Question: I have a commenting system in PHP, in which there is loop to fetch articles. every article has a comment form which needs to be validated for null values.
Now problem is there is no limit to the number of these forms and ID of each form is coming from database. I want to validate each form but without writing the script multiple times.
How can i validate the form field for null value without writing script again & again.
Can i create a loop kind of thing in my script which check the field for null values.
My script is like this -
'''
function validatecomments()
{
nums = ["1", "2", "3", "4"];
text = "commentform"; //form id is like this - commentform1, commentform2, ...
for (var i = 1; i < nums.length; i++) {
text = text + nums[i]; //to create it like form id
if (document.text.comment_emp_id.value=="")
{
alert("Please enter the Employee ID");
document.text.comment_emp_id.focus();
return false;
}
if (document.text.comment.value=="")
{
alert("Please give some Comments");
document.text.comment.focus();
return false;
}
}
}
'''
this is snapshot of the comment form. here are 2 forms with POST button. Problem is i have a number of such forms in a page and i have to check them for null values. I am being forced to write script code multiple times.

Can anyone help me out.
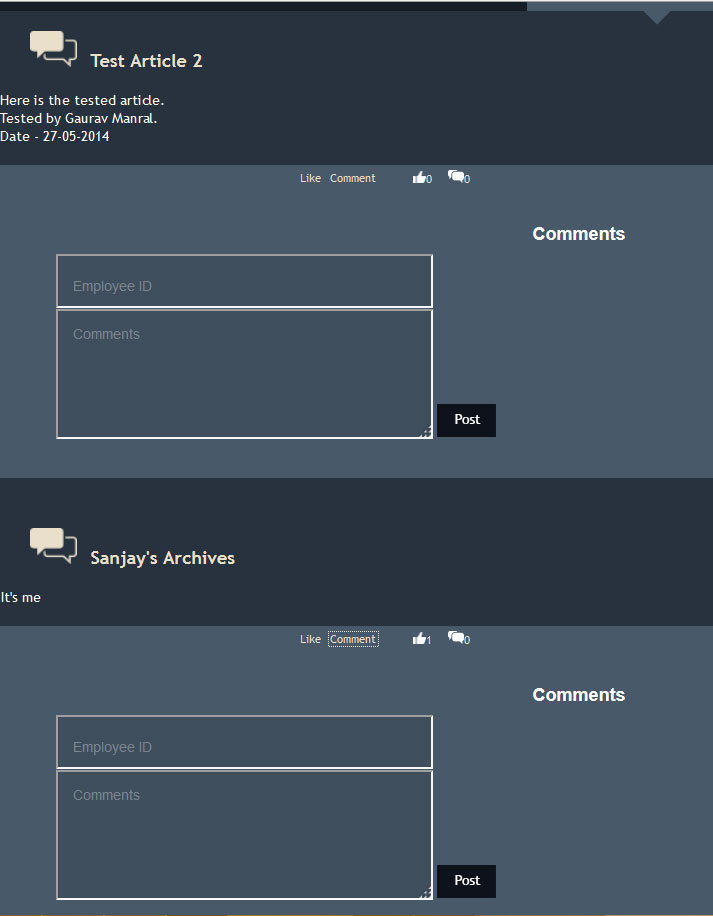
Answer: you are not sending correct value to the script. try this
'''
<form name="commentform<?php echo $your_id?>" action="" onSubmit="return validatecomments(this);" method="post">
'''
in your script
'''
function validatecomments(f)
{
if (f.elements['comment_emp_id'].value=="")
{
alert("Please enter the Employee ID");
f.elements['comment_emp_id'].focus();
return false;
}
else if (f.elements['comment'].value=="")
{
alert("Please give some Comments");
f.elements['comment'].focus();
return false;
}
}
'''
May be it helps you.